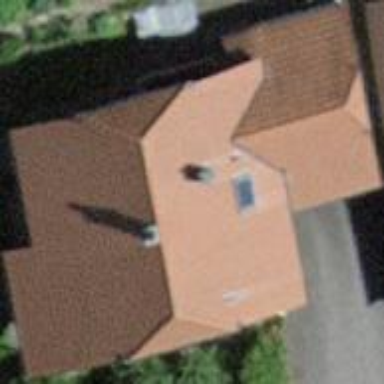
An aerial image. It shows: Gabled roof on residential building.